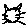
Label: cat